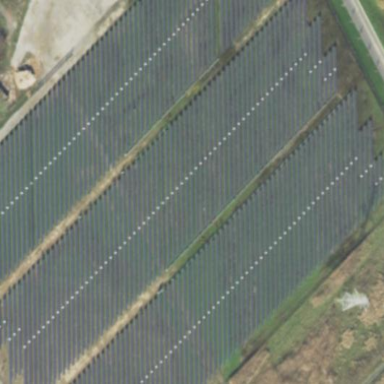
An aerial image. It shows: Solar power plant with photovoltaic technology generating electricity.